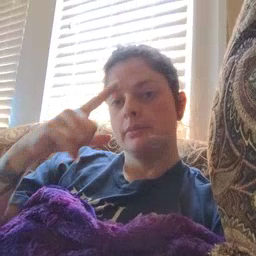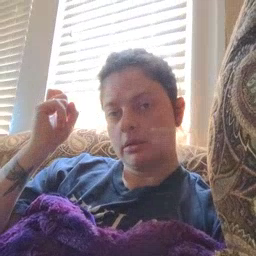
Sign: because